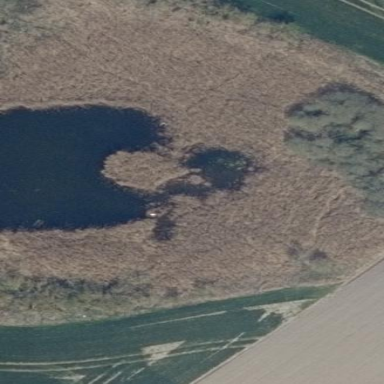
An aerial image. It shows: Pond with natural water.